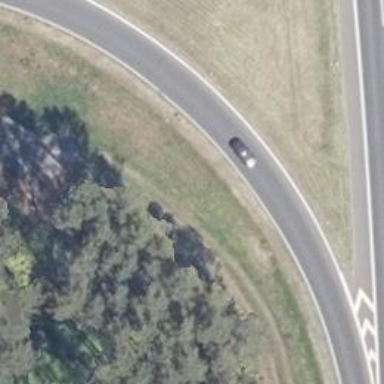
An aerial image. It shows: Motorroad with trunk link.